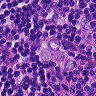
Metastatic tissue present: yes